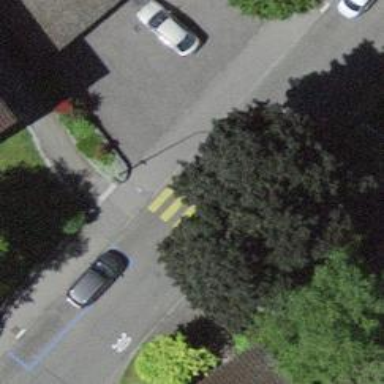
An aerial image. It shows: Uncontrolled road crossing.